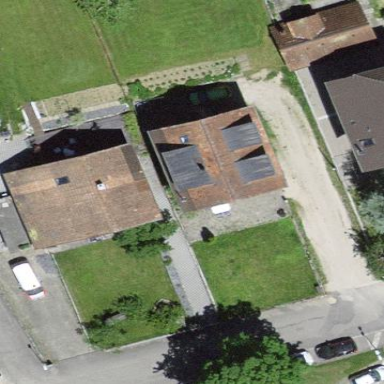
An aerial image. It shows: Residential building.